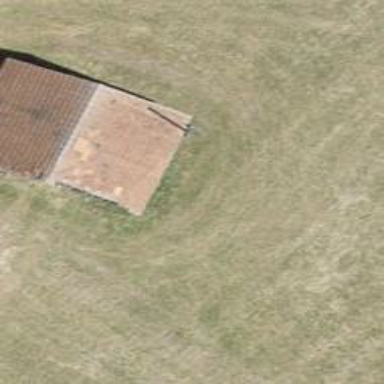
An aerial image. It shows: Barn.